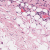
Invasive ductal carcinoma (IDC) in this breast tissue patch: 0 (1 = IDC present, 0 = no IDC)